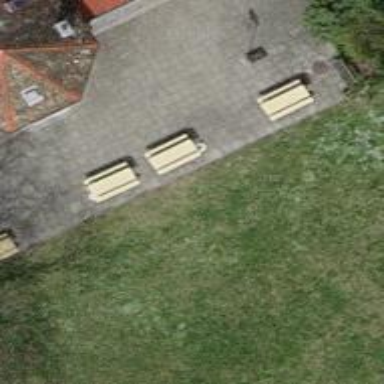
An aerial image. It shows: Picnic table located in leisure land area.